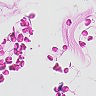
Metastatic tissue present: no